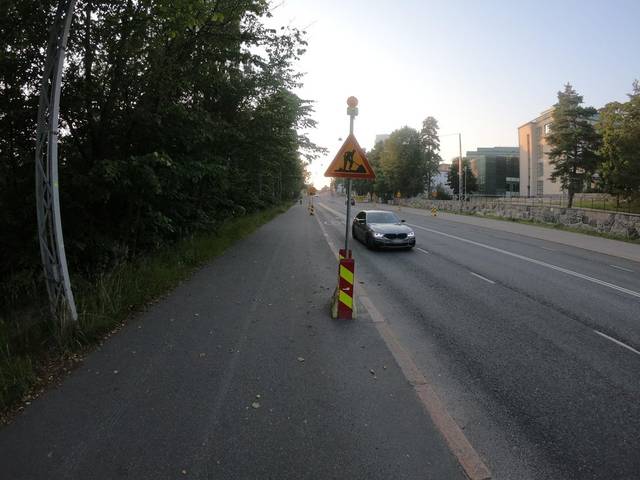
Region: Finland
Coordinates: 60.186, 24.907